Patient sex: M
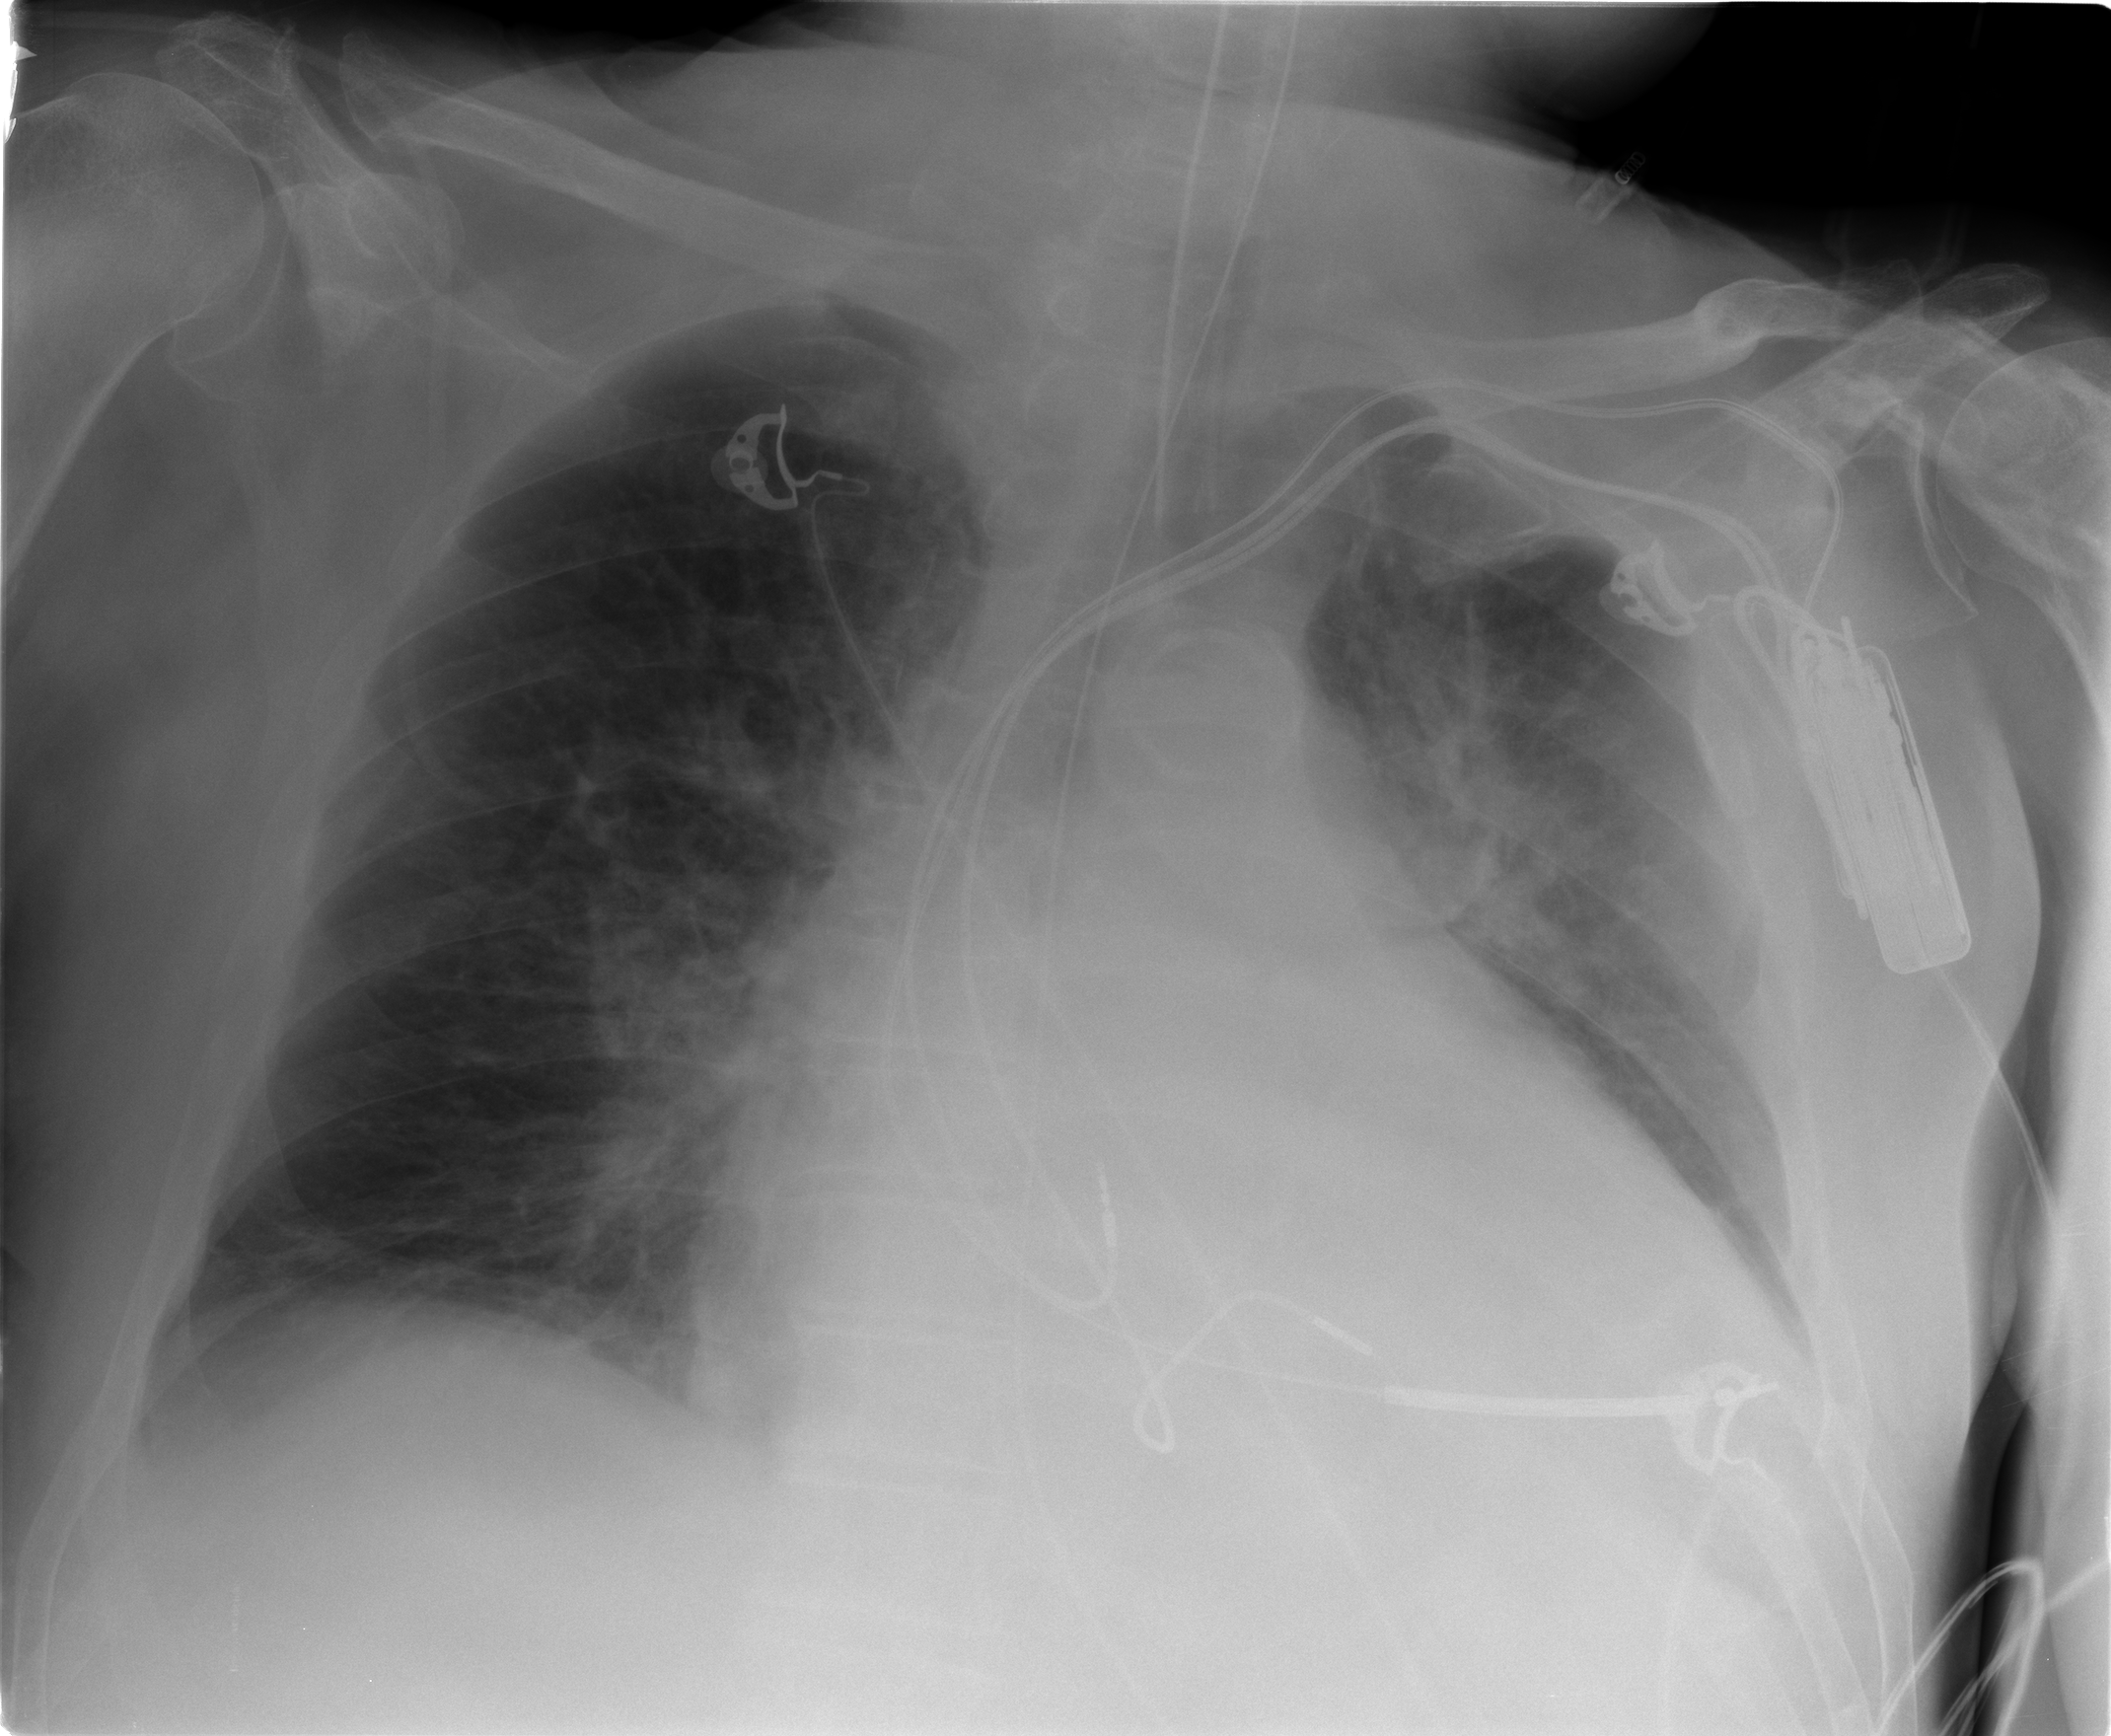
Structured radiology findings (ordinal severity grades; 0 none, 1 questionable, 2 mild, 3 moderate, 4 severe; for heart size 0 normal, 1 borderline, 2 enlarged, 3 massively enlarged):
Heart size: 2
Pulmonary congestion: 2
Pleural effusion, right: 1
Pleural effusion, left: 2
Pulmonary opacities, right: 2
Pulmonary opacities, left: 3
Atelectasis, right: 2
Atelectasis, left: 1